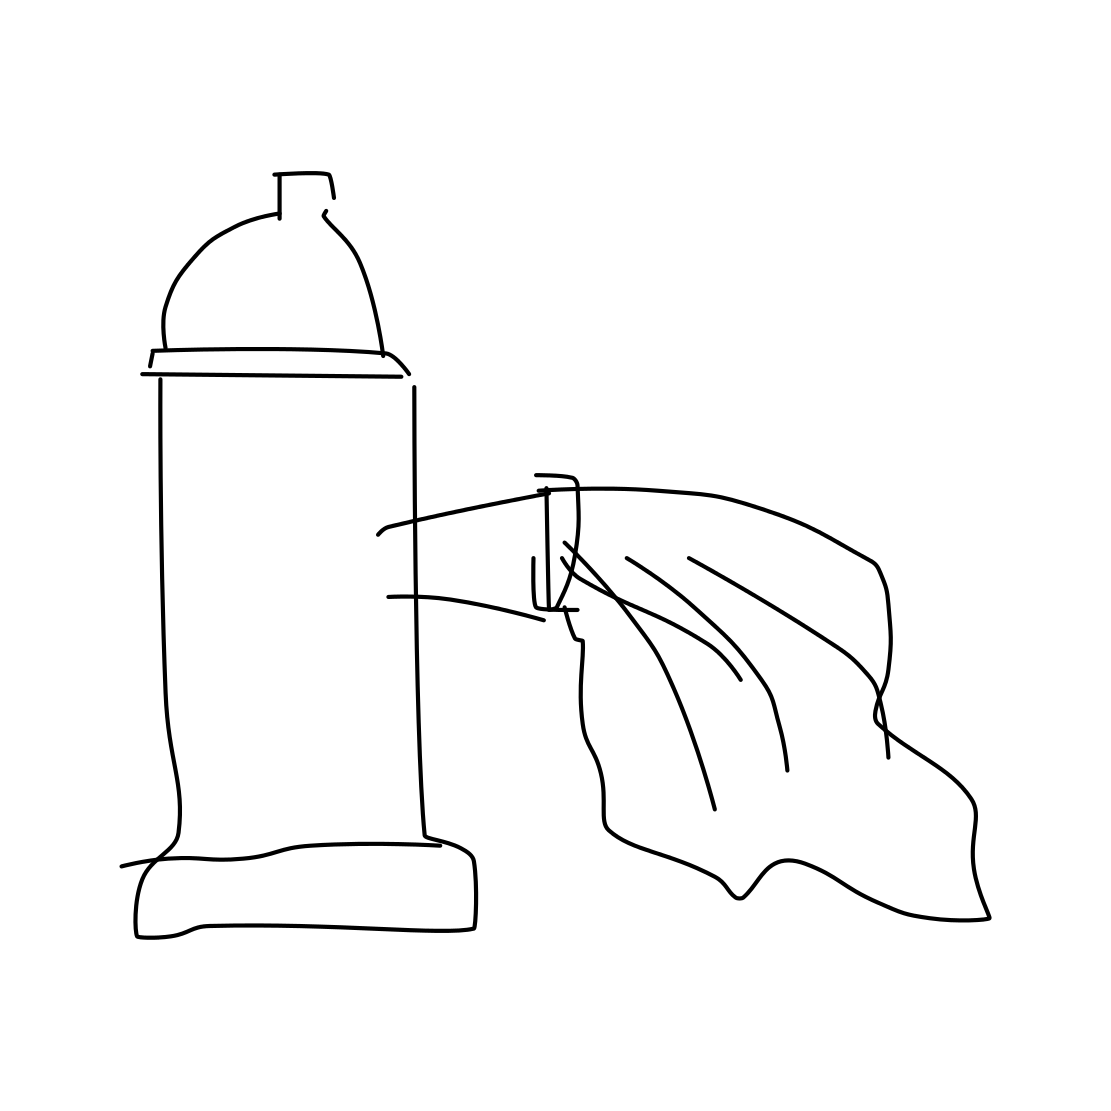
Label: fire hydrant